Chest X-ray:
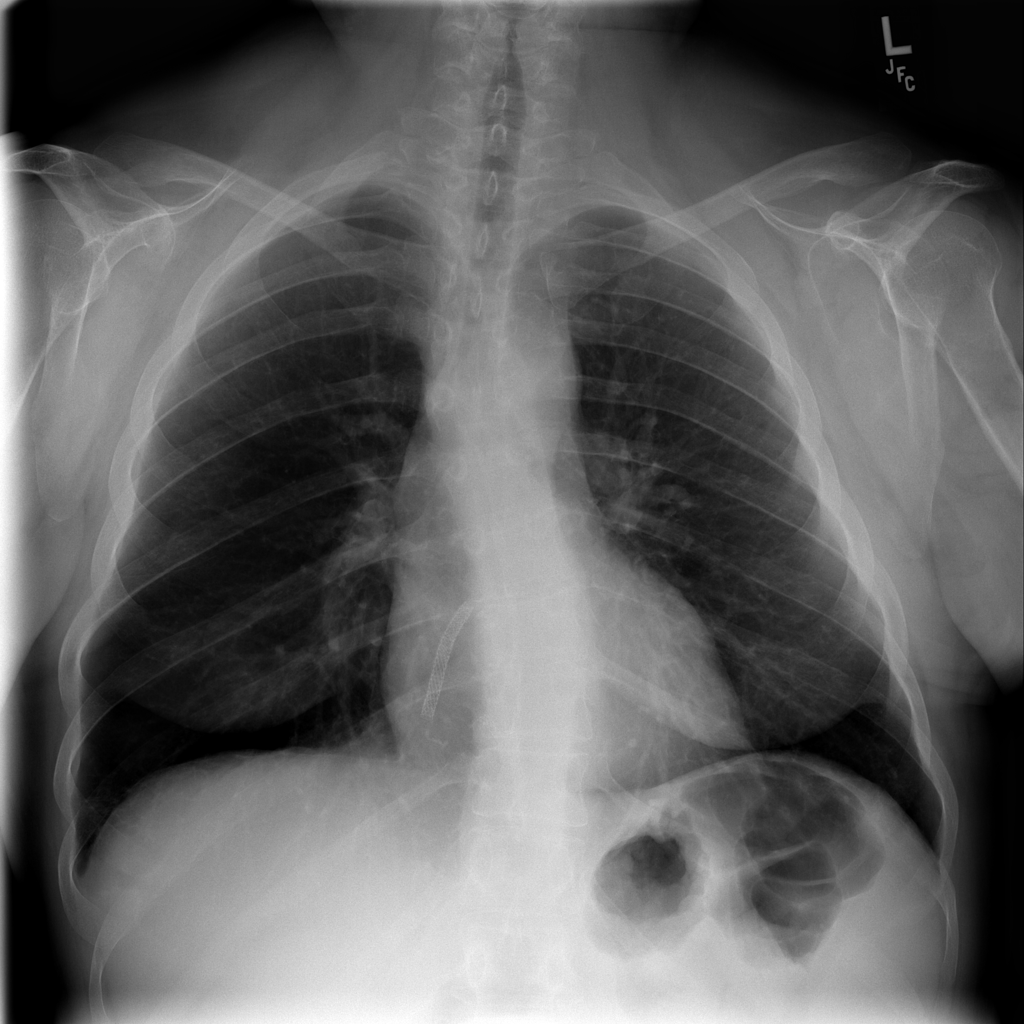
No abnormal finding: yes